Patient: sex F, age 54
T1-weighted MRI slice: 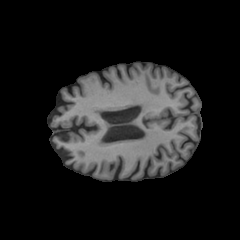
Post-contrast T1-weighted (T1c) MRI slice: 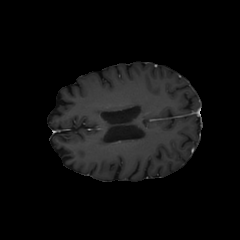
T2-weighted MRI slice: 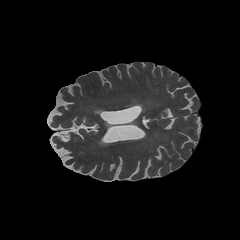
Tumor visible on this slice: no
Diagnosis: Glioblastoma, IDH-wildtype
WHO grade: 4